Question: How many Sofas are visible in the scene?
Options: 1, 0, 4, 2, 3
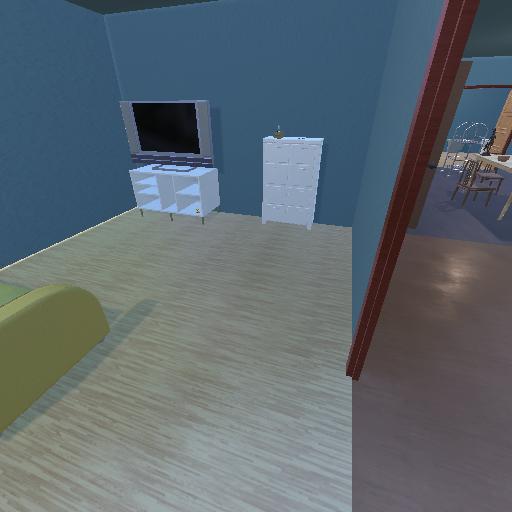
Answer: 1